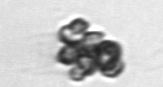
Label: Corymbellus